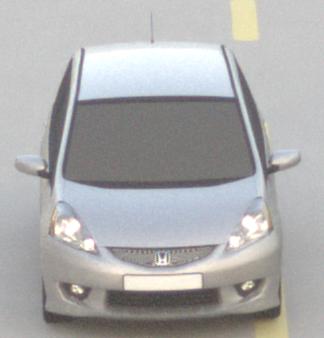
Make: Honda
Model: Jazz 1.2
Detailed model: Jazz (III) (11/08 - 04/11)
Model produced from: 2008/11
Model produced until: 2010/10
Doors: 5
Color: white
Road condition: dry road
Daytime: sunrise or sunset
Contrast: low contrast